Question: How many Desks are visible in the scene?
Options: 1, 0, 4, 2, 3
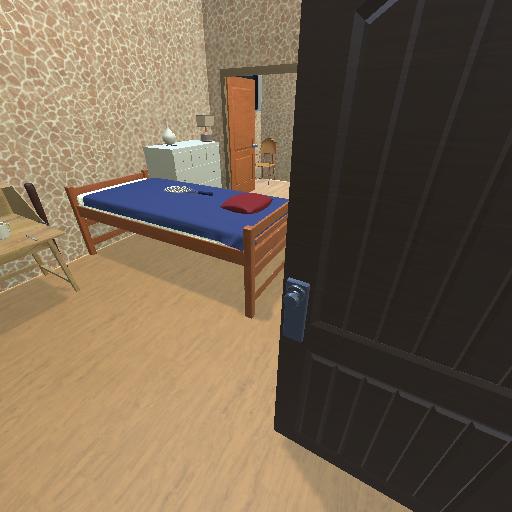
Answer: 1